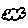
Label: cloud